Question:
I have two panel , Left Hand site represents the list of options or menu and right hand side will be list of usercontrol assigned to eatch menu items in the left as Listbox or Items control.
The requirement is
eg. If i move the thumb of the scrollbar in the right hand side panel to anyway near the usercontrol2 , the Usercontrol 2 heading in the heading panel should get activated and if iam moving the thumb to the usercontrol1, the usercontrol 1 heading in the heading panel should get activated and so on.
So how to proceed to accomplish these kind of UI.? Any suggestion is greatly appreciated?
The basic idea is to reduce the no of clicks in the Heading Panel. Right hand side is heavily packed with UI elements so user wants to avoid unnecessary click in the heading.
User will not click on the Left side heading panel. While traversing the right hand panel's scrollviewer the heading should automatically get selected to give the user about the control which he is entering or using now.
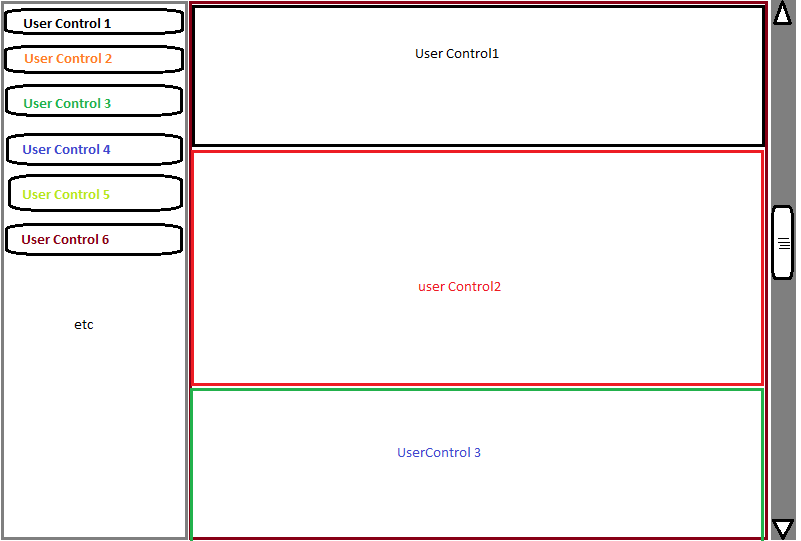
Answer: Following should work:
'''
<Grid>
<Grid.ColumnDefinitions>
<ColumnDefinition />
<ColumnDefinition />
</Grid.ColumnDefinitions>
<Border Grid.Column="0">
<ItemsControl>
<!--List on Left : List of Usercontrols-->
</ItemsControl>
</Border>
<Border Grid.Column="1">
<ScrollViewer VerticalScrollBarVisibility="Visible"
HorizontalScrollBarVisibility="Disabled">
<ItemsControl>
<!--List on Right : List of Usercontrols-->
</ItemsControl>
</ScrollViewer>
</Border>
</Grid>
'''
Use 'Template Selectors' to select which 'UserControl' to display in lists.
## EDIT-
You could try something like following:
### XAML:
'''
<Window x:Class="WpfApplication1.Window4"
xmlns="http://schemas.microsoft.com/winfx/2006/xaml/presentation"
xmlns:x="http://schemas.microsoft.com/winfx/2006/xaml"
Title="Window4"
Height="300"
Width="300">
<Grid>
<Grid>
<Grid.ColumnDefinitions>
<ColumnDefinition />
<ColumnDefinition Width="3*" />
</Grid.ColumnDefinitions>
<Border Grid.Column="0">
<ListBox Name="ListBox1"
ItemsSource="{Binding}"
HorizontalContentAlignment="Stretch">
<ListBox.ItemTemplate>
<DataTemplate>
<Border Height="50"
BorderBrush="Black"
BorderThickness="1"
CornerRadius="5"
Padding="3">
<TextBlock Text="{Binding}" />
</Border>
</DataTemplate>
</ListBox.ItemTemplate>
</ListBox>
</Border>
<Border Grid.Column="1">
<ScrollViewer VerticalScrollBarVisibility="Visible"
HorizontalScrollBarVisibility="Disabled"
ScrollChanged="OnScrollChanged"
Name="ScrollViewer1">
<ItemsControl ItemsSource="{Binding}">
<ItemsControl.ItemTemplate>
<DataTemplate>
<Border Height="250"
BorderBrush="Black"
BorderThickness="1"
CornerRadius="5"
Padding="3">
<TextBlock Text="{Binding}" />
</Border>
</DataTemplate>
</ItemsControl.ItemTemplate>
</ItemsControl>
</ScrollViewer>
</Border>
</Grid>
</Grid>
</Window>
'''
### Code:
'''
public partial class Window4 : Window
{
public Window4()
{
InitializeComponent();
DataContext = Enumerable.Range(1, 25);
}
private void OnScrollChanged(object sender, ScrollChangedEventArgs e)
{
var element = ScrollViewer1.InputHitTest(new Point(5, 5));
if (element != null)
{
if (element is FrameworkElement)
{
ListBox1.SelectedItem = (element as FrameworkElement).DataContext;
}
}
}
}
'''
### NOTE:
This is just a sample code. Just one of possible ways to do it. And it is not a very healthy piece of code. Some refactoring might be needed. I would wrap this logic up in an 'Attached Property' or a 'Behavior'.